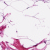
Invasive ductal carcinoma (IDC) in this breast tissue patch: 0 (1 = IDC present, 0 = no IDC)